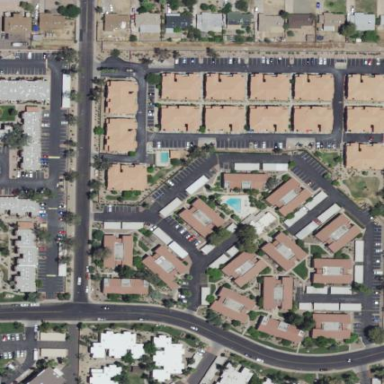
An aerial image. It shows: Residential area with apartments.